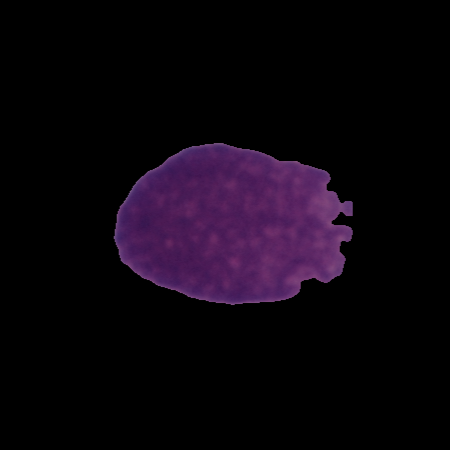
Label: cancer